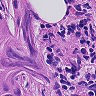
Metastatic tissue present: yes